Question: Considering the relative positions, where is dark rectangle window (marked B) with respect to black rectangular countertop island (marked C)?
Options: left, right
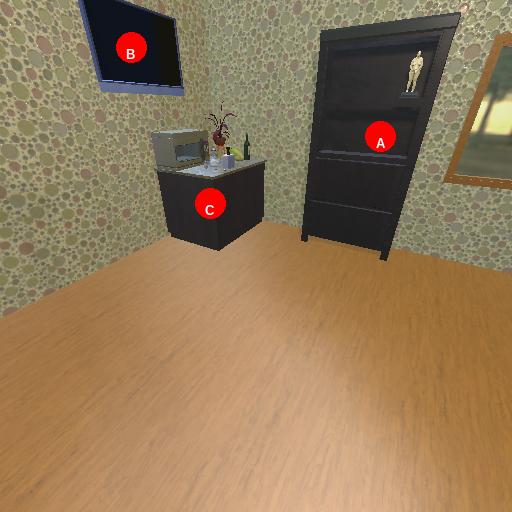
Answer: left